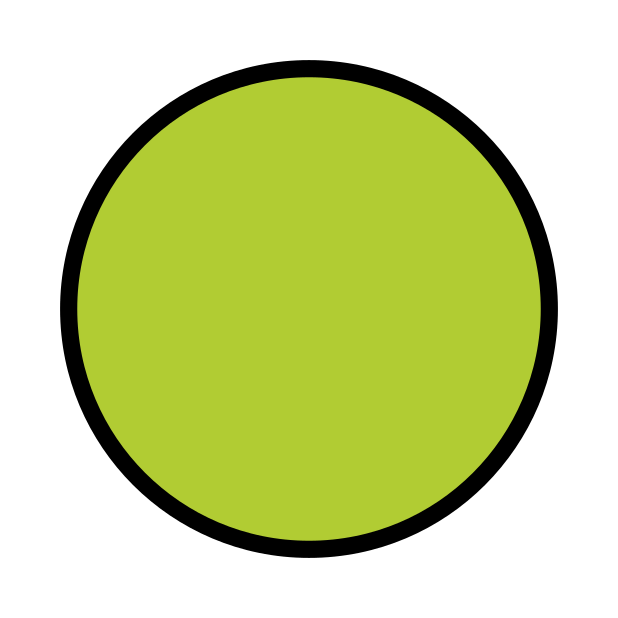
Emoji: 🟢
Name: large green circle
Unicode: 0x1f7e2